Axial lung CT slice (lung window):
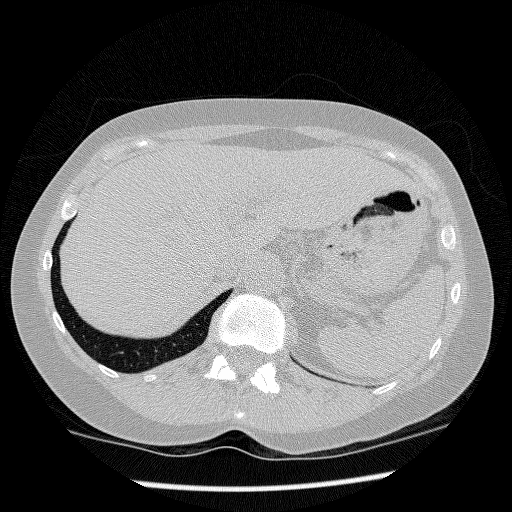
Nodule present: no